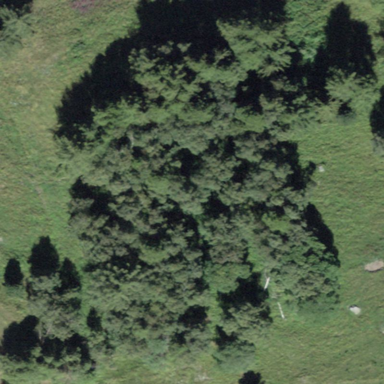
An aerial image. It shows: Forest area.